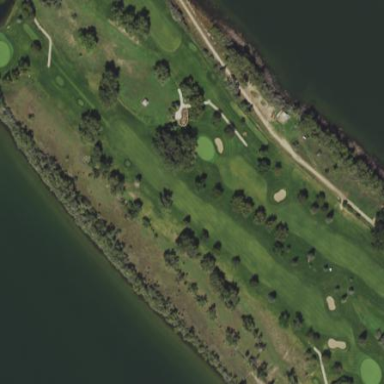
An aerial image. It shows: Grassy area designated as golf fairway.